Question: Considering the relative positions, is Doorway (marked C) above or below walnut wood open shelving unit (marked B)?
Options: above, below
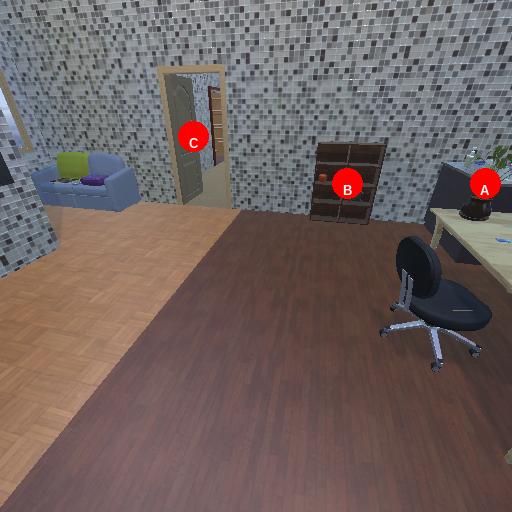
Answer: above